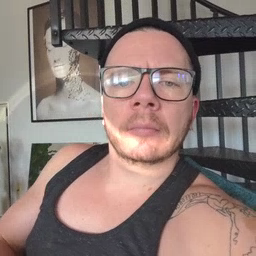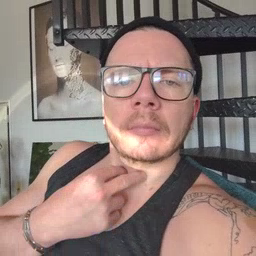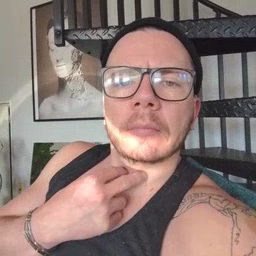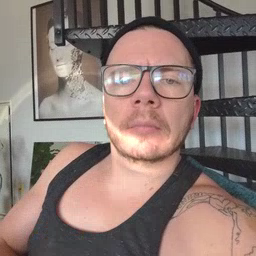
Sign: stuck